高一 · 立体几何学
如图 2-3-27, 在底面为直角梯形的四棱雉 $P-A B C D$ 中, $A D / / B C, \angle A B C=90^{\circ}, P A \perp$ 平面 $A B C D, A C \cap B D$ $=E, A D=2, A B=2 \sqrt{3}, B C=6$. 求证 $:$ 平面 $P B D \perp$ 平面 $P A C$.

图 2-3-27
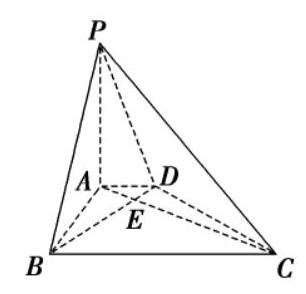
答案: $\because P A \perp$ 平面 $A B C D$,

$B D \subset$ 平面 $A B C D$,

$\therefore B D \perp P A$. 又 $\tan \angle A B D=\frac{A D}{A B}=\frac{\sqrt{3}}{3}$,

$\tan \angle B A C=\frac{B C}{A B}=\sqrt{3}, \therefore \angle A B D=30^{\circ}, \angle B A C=60^{\circ}, \therefore \angle A E B=90^{\circ}$, 即 $B D \perp A C$.

又 $P A \cap A C=A, \therefore B D \perp$ 平面 $P A C$.

又 $B D \subset$ 平面 $P B D, \therefore$ 平面 $P B D \perp$ 平面 $P A C$.